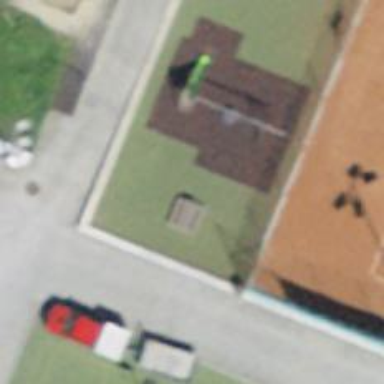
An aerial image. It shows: Picnic table located in leisure land area.